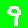
Digit: 9